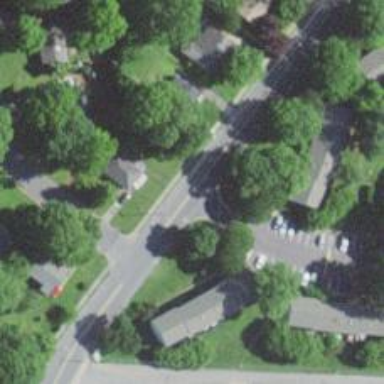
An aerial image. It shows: Residential road with sidewalk on the left.